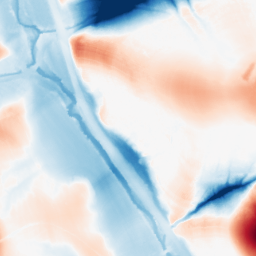
Category: morphological
Decomposition family: morphological
Decomposition parameters: operation: average
size: 50
Upsampling method: linear_exact
Upsampling parameters: scale: 8
Upsampling scale: 8